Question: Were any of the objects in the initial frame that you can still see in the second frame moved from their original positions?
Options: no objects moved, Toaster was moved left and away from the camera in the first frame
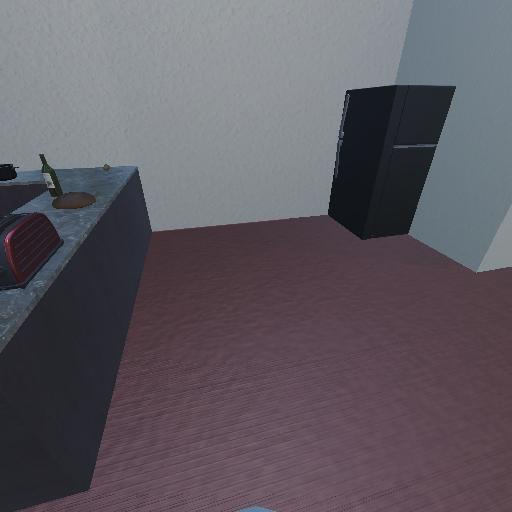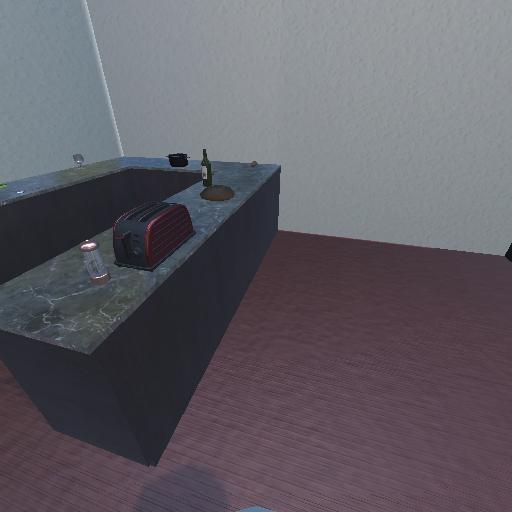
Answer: no objects moved